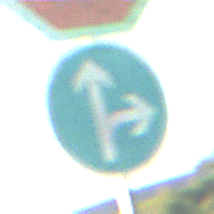
Verkehrszeichen: VorgeschriebeneFahrtrichtungGeradeausOderRechts
Zusatzzeichen oben: Stop
Umgebung: Outdoor, Nature
Tageszeit: MorningAfternoon
Wetter: PartlyCloudy
Licht: Natural
Jahreszeit: NotSpecified
Kontrast: HighContrast